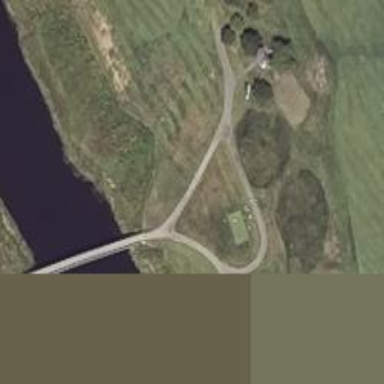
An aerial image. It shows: Path for golfers on trestle bridge with truss structure.